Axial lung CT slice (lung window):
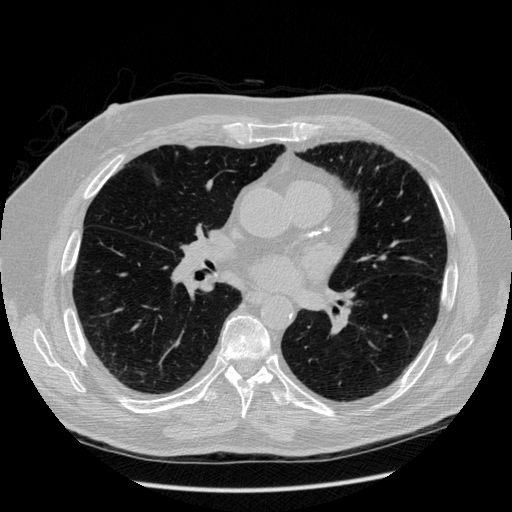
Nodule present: no